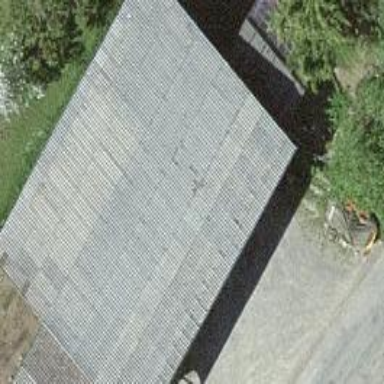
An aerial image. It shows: Shed.